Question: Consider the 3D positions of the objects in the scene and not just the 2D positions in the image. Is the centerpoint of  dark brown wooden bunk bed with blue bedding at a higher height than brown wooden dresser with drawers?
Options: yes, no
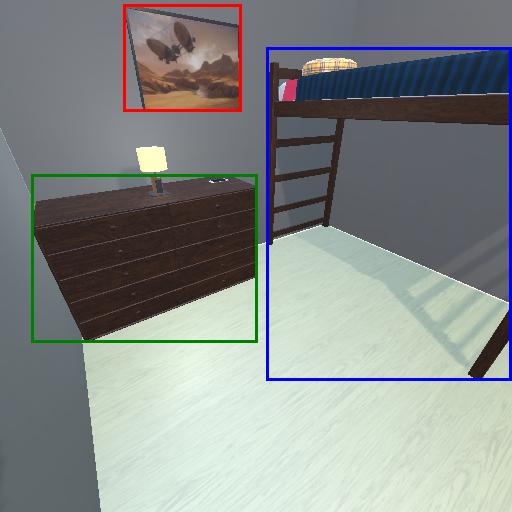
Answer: yes